Frequency: 60000
Velocity: 0,186
Power: 38,4
Pulse duration: 0,0000001
Pass count: 1
Magnification: 10
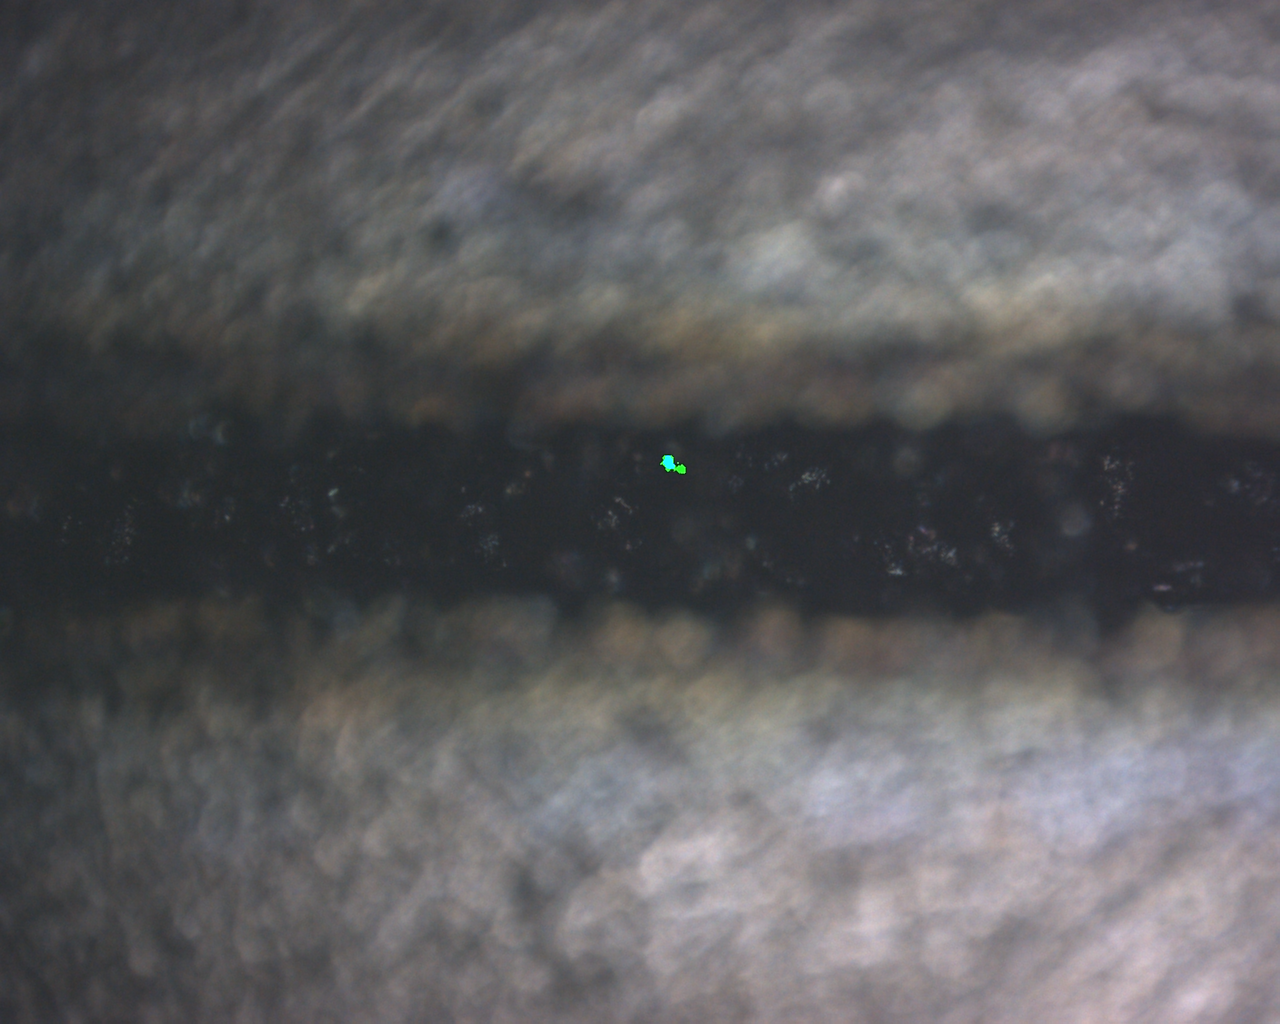
Measured width: 128.336
Other width: 91.6049